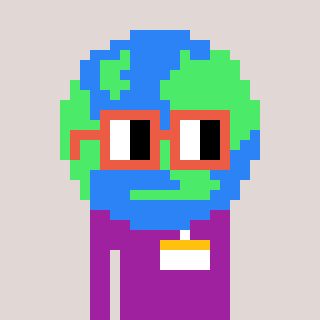
a pixel art character with square orange glasses, a earth-shaped head and a magenta-colored body on a warm background